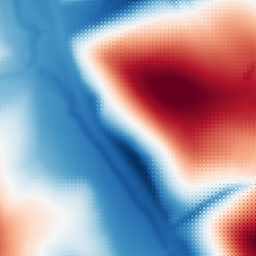
Category: multiscale
Decomposition family: dog
Decomposition parameters: sigma_low: 3
sigma_high: 100
Upsampling method: regularized
Upsampling parameters: scale: 2
lambda_reg: 0.1
Upsampling scale: 2